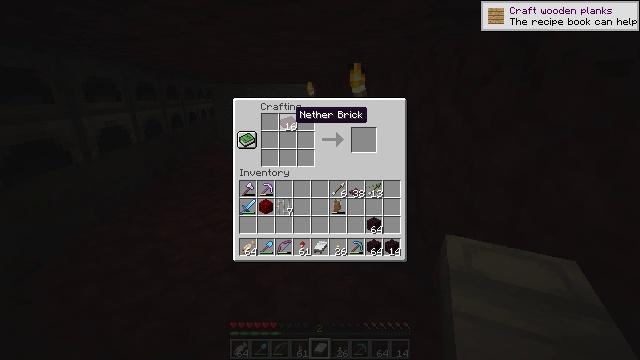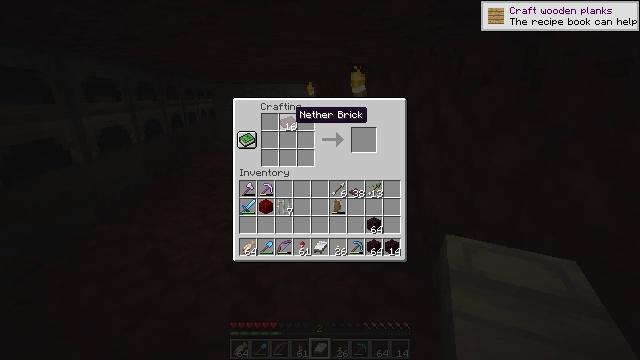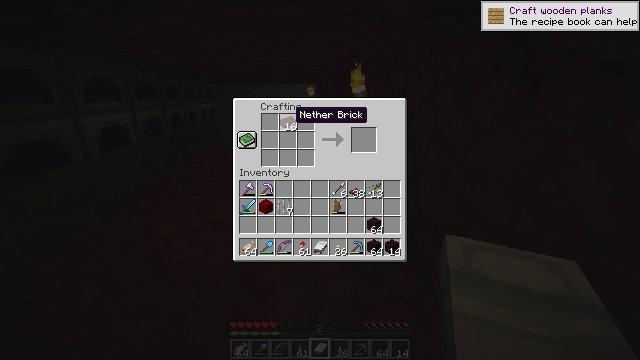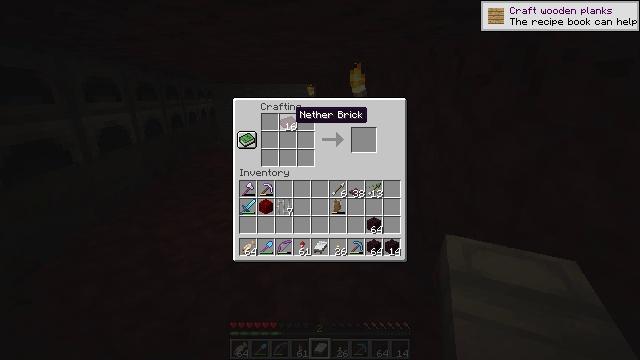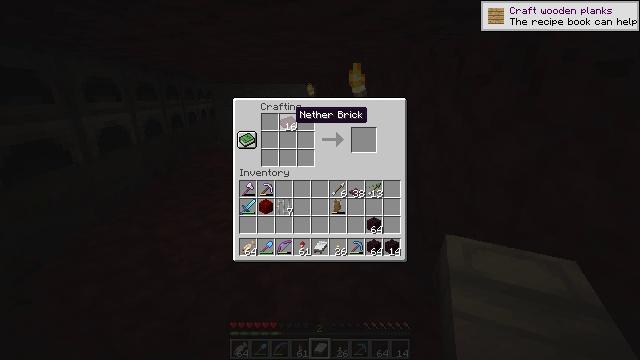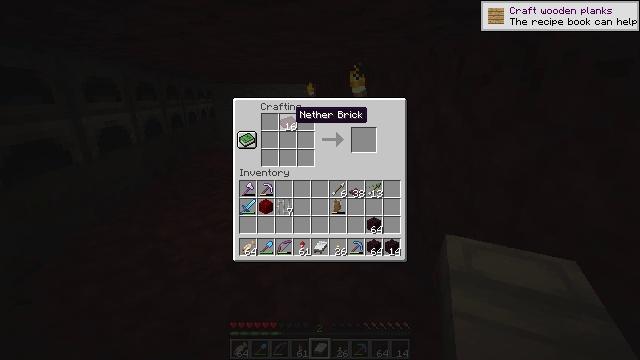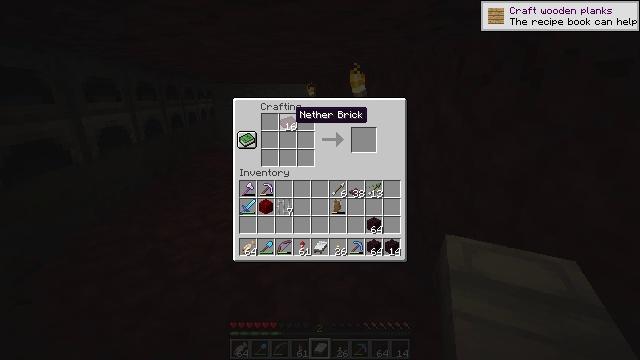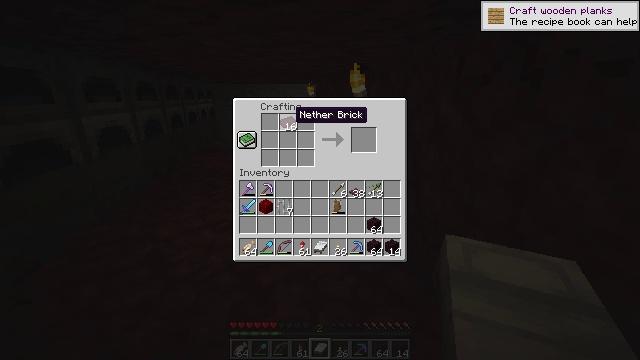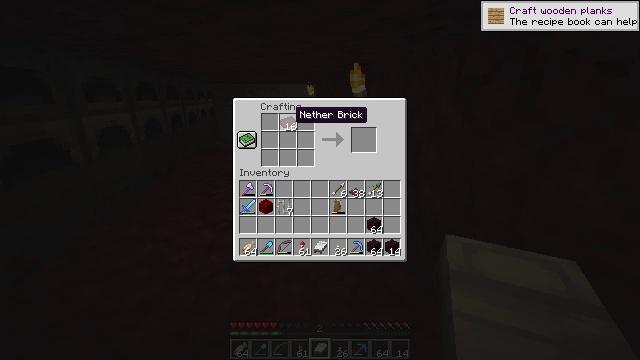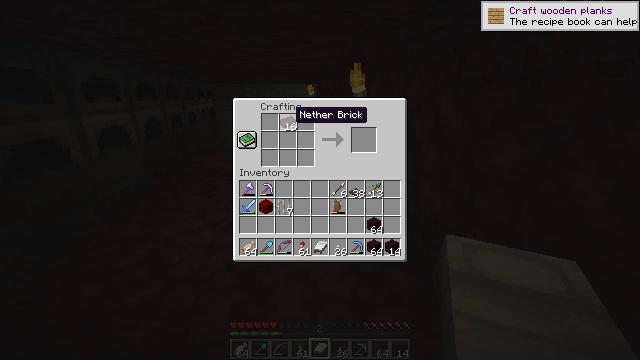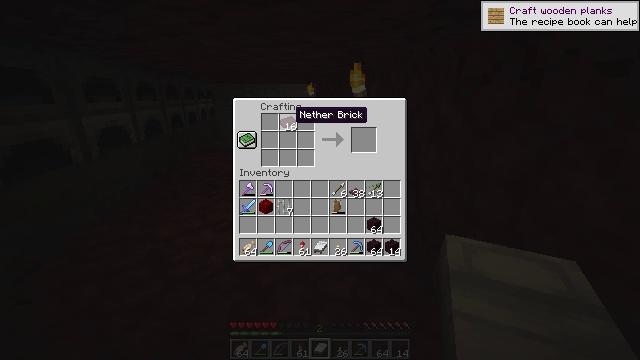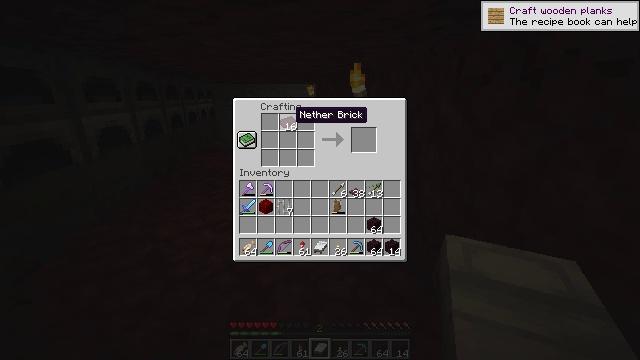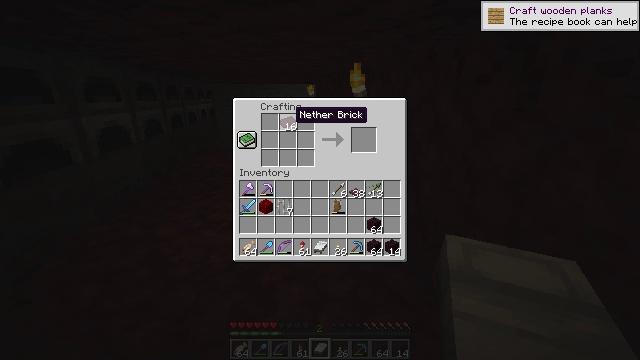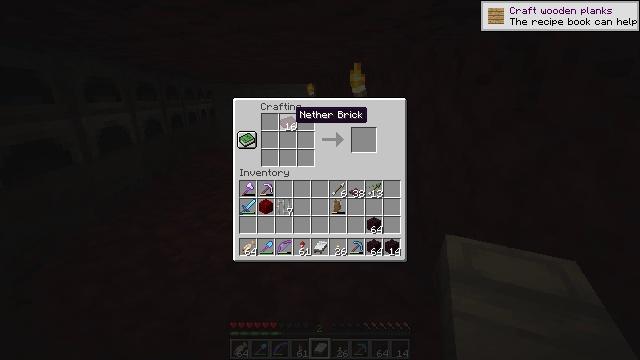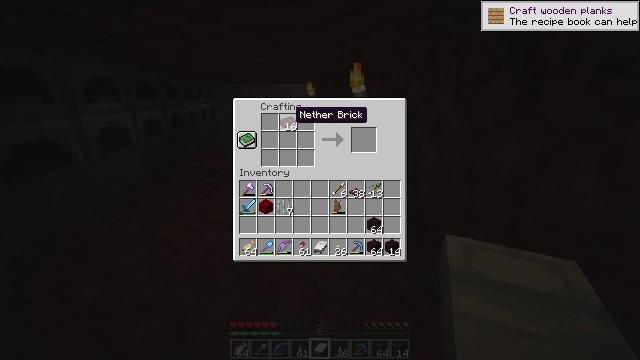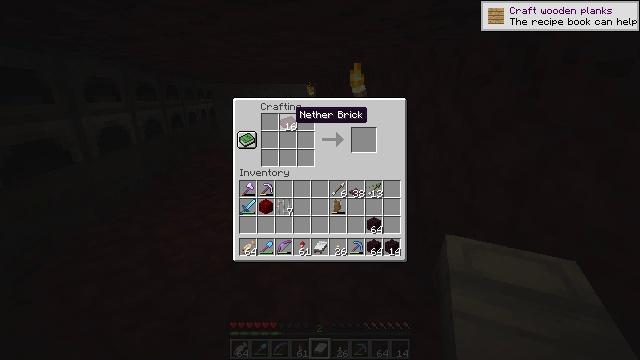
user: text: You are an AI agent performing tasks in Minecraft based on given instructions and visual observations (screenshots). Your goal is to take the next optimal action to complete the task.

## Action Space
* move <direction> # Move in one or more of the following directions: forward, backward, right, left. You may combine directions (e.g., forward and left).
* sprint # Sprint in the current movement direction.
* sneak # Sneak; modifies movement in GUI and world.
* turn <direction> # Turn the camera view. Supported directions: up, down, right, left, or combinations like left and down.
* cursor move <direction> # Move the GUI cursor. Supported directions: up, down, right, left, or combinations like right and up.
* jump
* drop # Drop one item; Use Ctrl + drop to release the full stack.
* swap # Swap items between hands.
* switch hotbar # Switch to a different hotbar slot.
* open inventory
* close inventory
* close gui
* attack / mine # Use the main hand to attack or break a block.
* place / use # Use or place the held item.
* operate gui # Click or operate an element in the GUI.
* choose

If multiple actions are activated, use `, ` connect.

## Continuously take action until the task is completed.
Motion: motion action
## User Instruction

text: Make nether bricks by cooking netherrack in a furnace.
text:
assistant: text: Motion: no_op
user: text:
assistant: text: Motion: no_op
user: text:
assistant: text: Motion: no_op
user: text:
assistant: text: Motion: no_op
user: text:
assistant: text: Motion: no_op
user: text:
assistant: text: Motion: no_op
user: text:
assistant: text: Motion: no_op
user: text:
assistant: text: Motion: no_op
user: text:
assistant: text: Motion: no_op
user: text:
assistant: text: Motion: no_op
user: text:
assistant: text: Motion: no_op
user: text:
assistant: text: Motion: no_op
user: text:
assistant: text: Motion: no_op
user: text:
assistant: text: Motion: no_op
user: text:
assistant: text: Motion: no_op
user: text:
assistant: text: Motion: no_op
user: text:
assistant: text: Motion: choose
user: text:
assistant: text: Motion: choose
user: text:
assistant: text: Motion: cursor move left
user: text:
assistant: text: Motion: no_op
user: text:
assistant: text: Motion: no_op
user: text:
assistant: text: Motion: no_op
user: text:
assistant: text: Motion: operate gui
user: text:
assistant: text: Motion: operate gui
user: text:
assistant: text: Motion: no_op
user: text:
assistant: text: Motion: no_op
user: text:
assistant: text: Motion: no_op
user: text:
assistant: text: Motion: choose
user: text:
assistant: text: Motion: choose
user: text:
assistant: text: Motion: choose